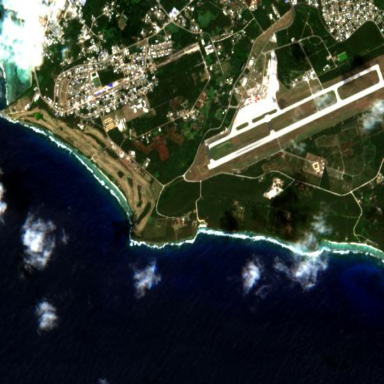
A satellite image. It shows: International aerodrome airport.